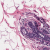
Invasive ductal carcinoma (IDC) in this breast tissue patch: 0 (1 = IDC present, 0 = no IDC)